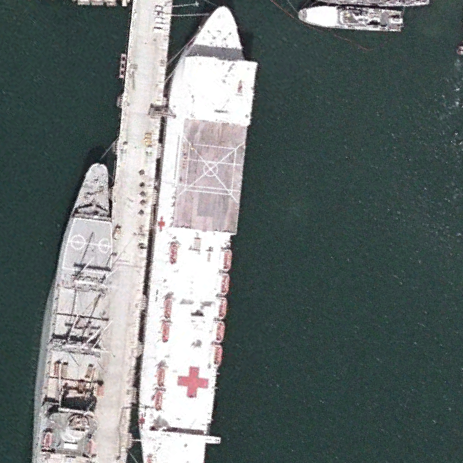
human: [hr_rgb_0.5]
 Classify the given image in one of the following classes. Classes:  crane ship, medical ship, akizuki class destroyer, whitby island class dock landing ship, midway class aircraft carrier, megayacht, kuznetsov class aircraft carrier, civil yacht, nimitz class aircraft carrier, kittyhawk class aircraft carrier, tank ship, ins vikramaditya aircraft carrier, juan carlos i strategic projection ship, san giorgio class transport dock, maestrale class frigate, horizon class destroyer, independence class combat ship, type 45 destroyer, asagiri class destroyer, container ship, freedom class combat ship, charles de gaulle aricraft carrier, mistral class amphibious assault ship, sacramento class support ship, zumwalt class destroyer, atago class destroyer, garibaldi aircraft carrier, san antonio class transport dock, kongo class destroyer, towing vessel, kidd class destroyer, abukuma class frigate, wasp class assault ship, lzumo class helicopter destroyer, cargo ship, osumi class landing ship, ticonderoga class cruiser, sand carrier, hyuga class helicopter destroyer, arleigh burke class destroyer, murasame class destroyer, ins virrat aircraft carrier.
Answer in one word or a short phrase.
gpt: Medical ship